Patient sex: M
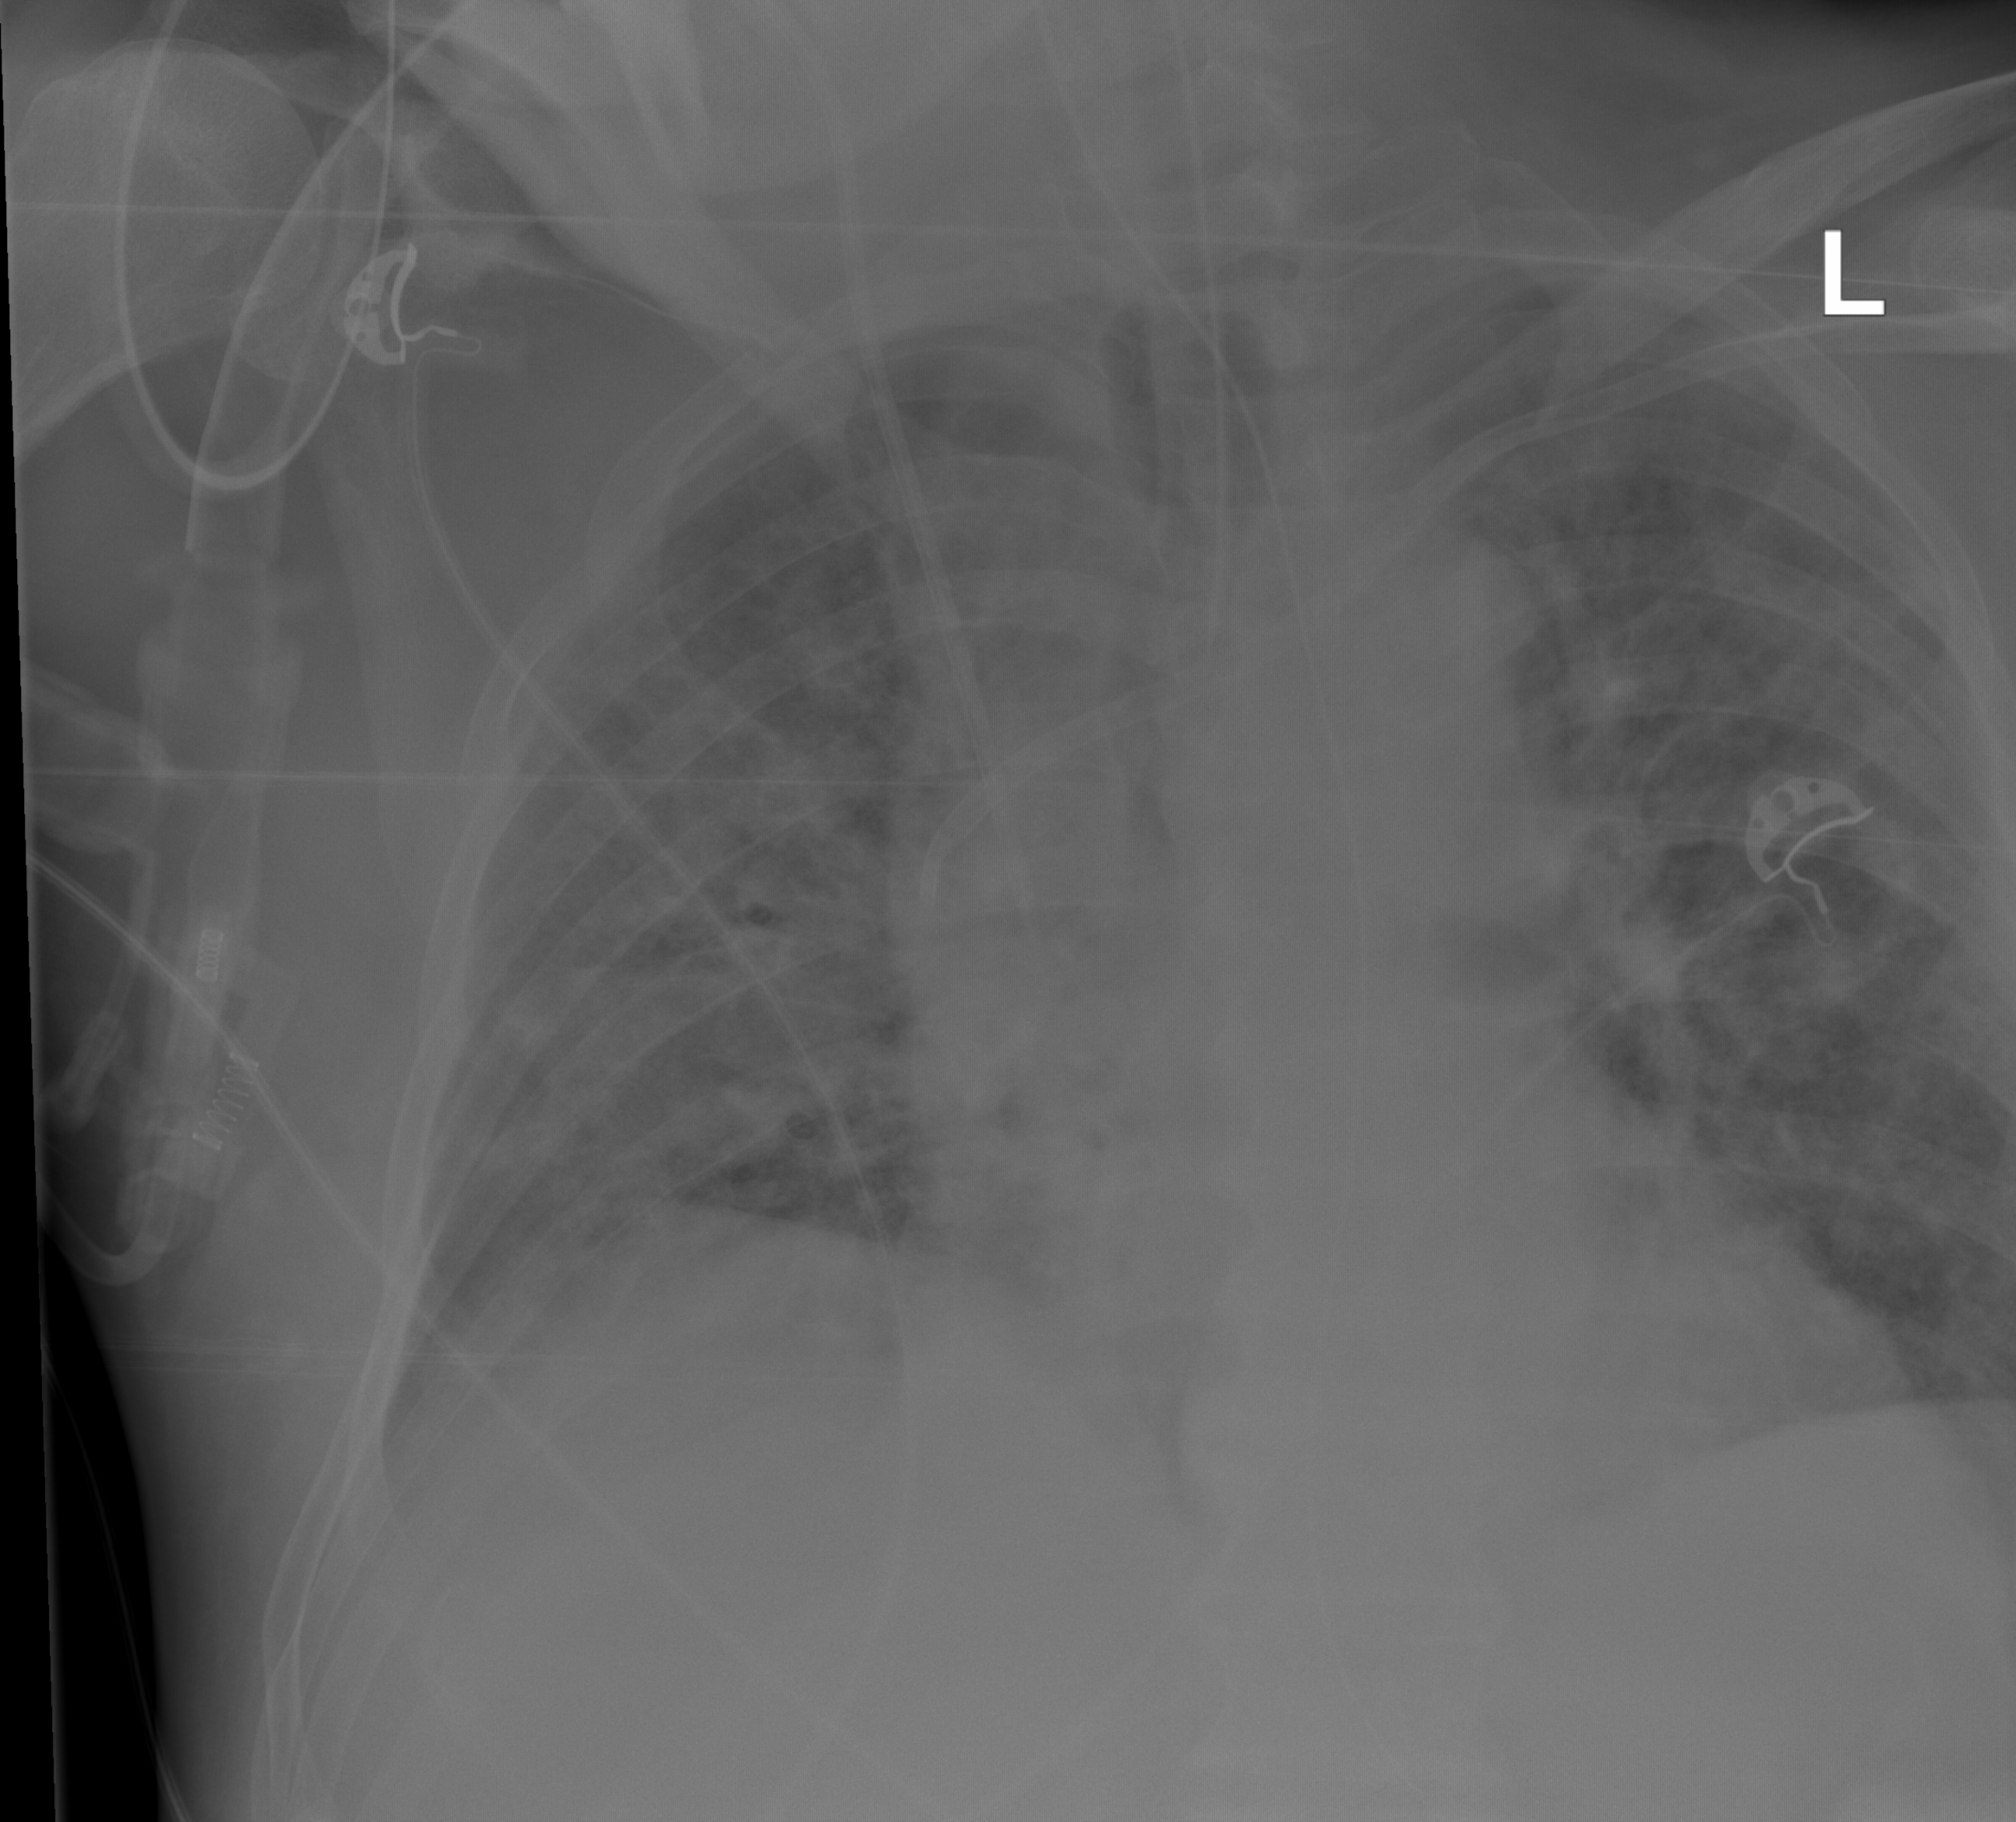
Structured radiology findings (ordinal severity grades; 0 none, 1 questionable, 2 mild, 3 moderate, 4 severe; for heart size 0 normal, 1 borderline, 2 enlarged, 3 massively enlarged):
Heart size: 2
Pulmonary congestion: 2
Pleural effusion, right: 1
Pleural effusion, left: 1
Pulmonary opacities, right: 3
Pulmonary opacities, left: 3
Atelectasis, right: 3
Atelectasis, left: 3